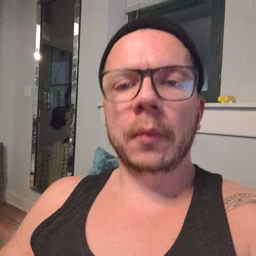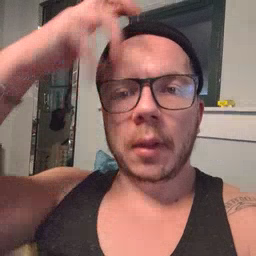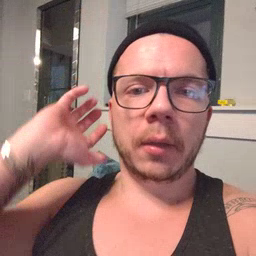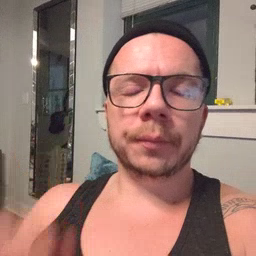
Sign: lion